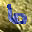
Label: 6